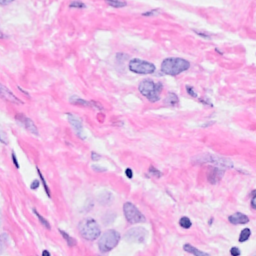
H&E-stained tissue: Breast